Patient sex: F
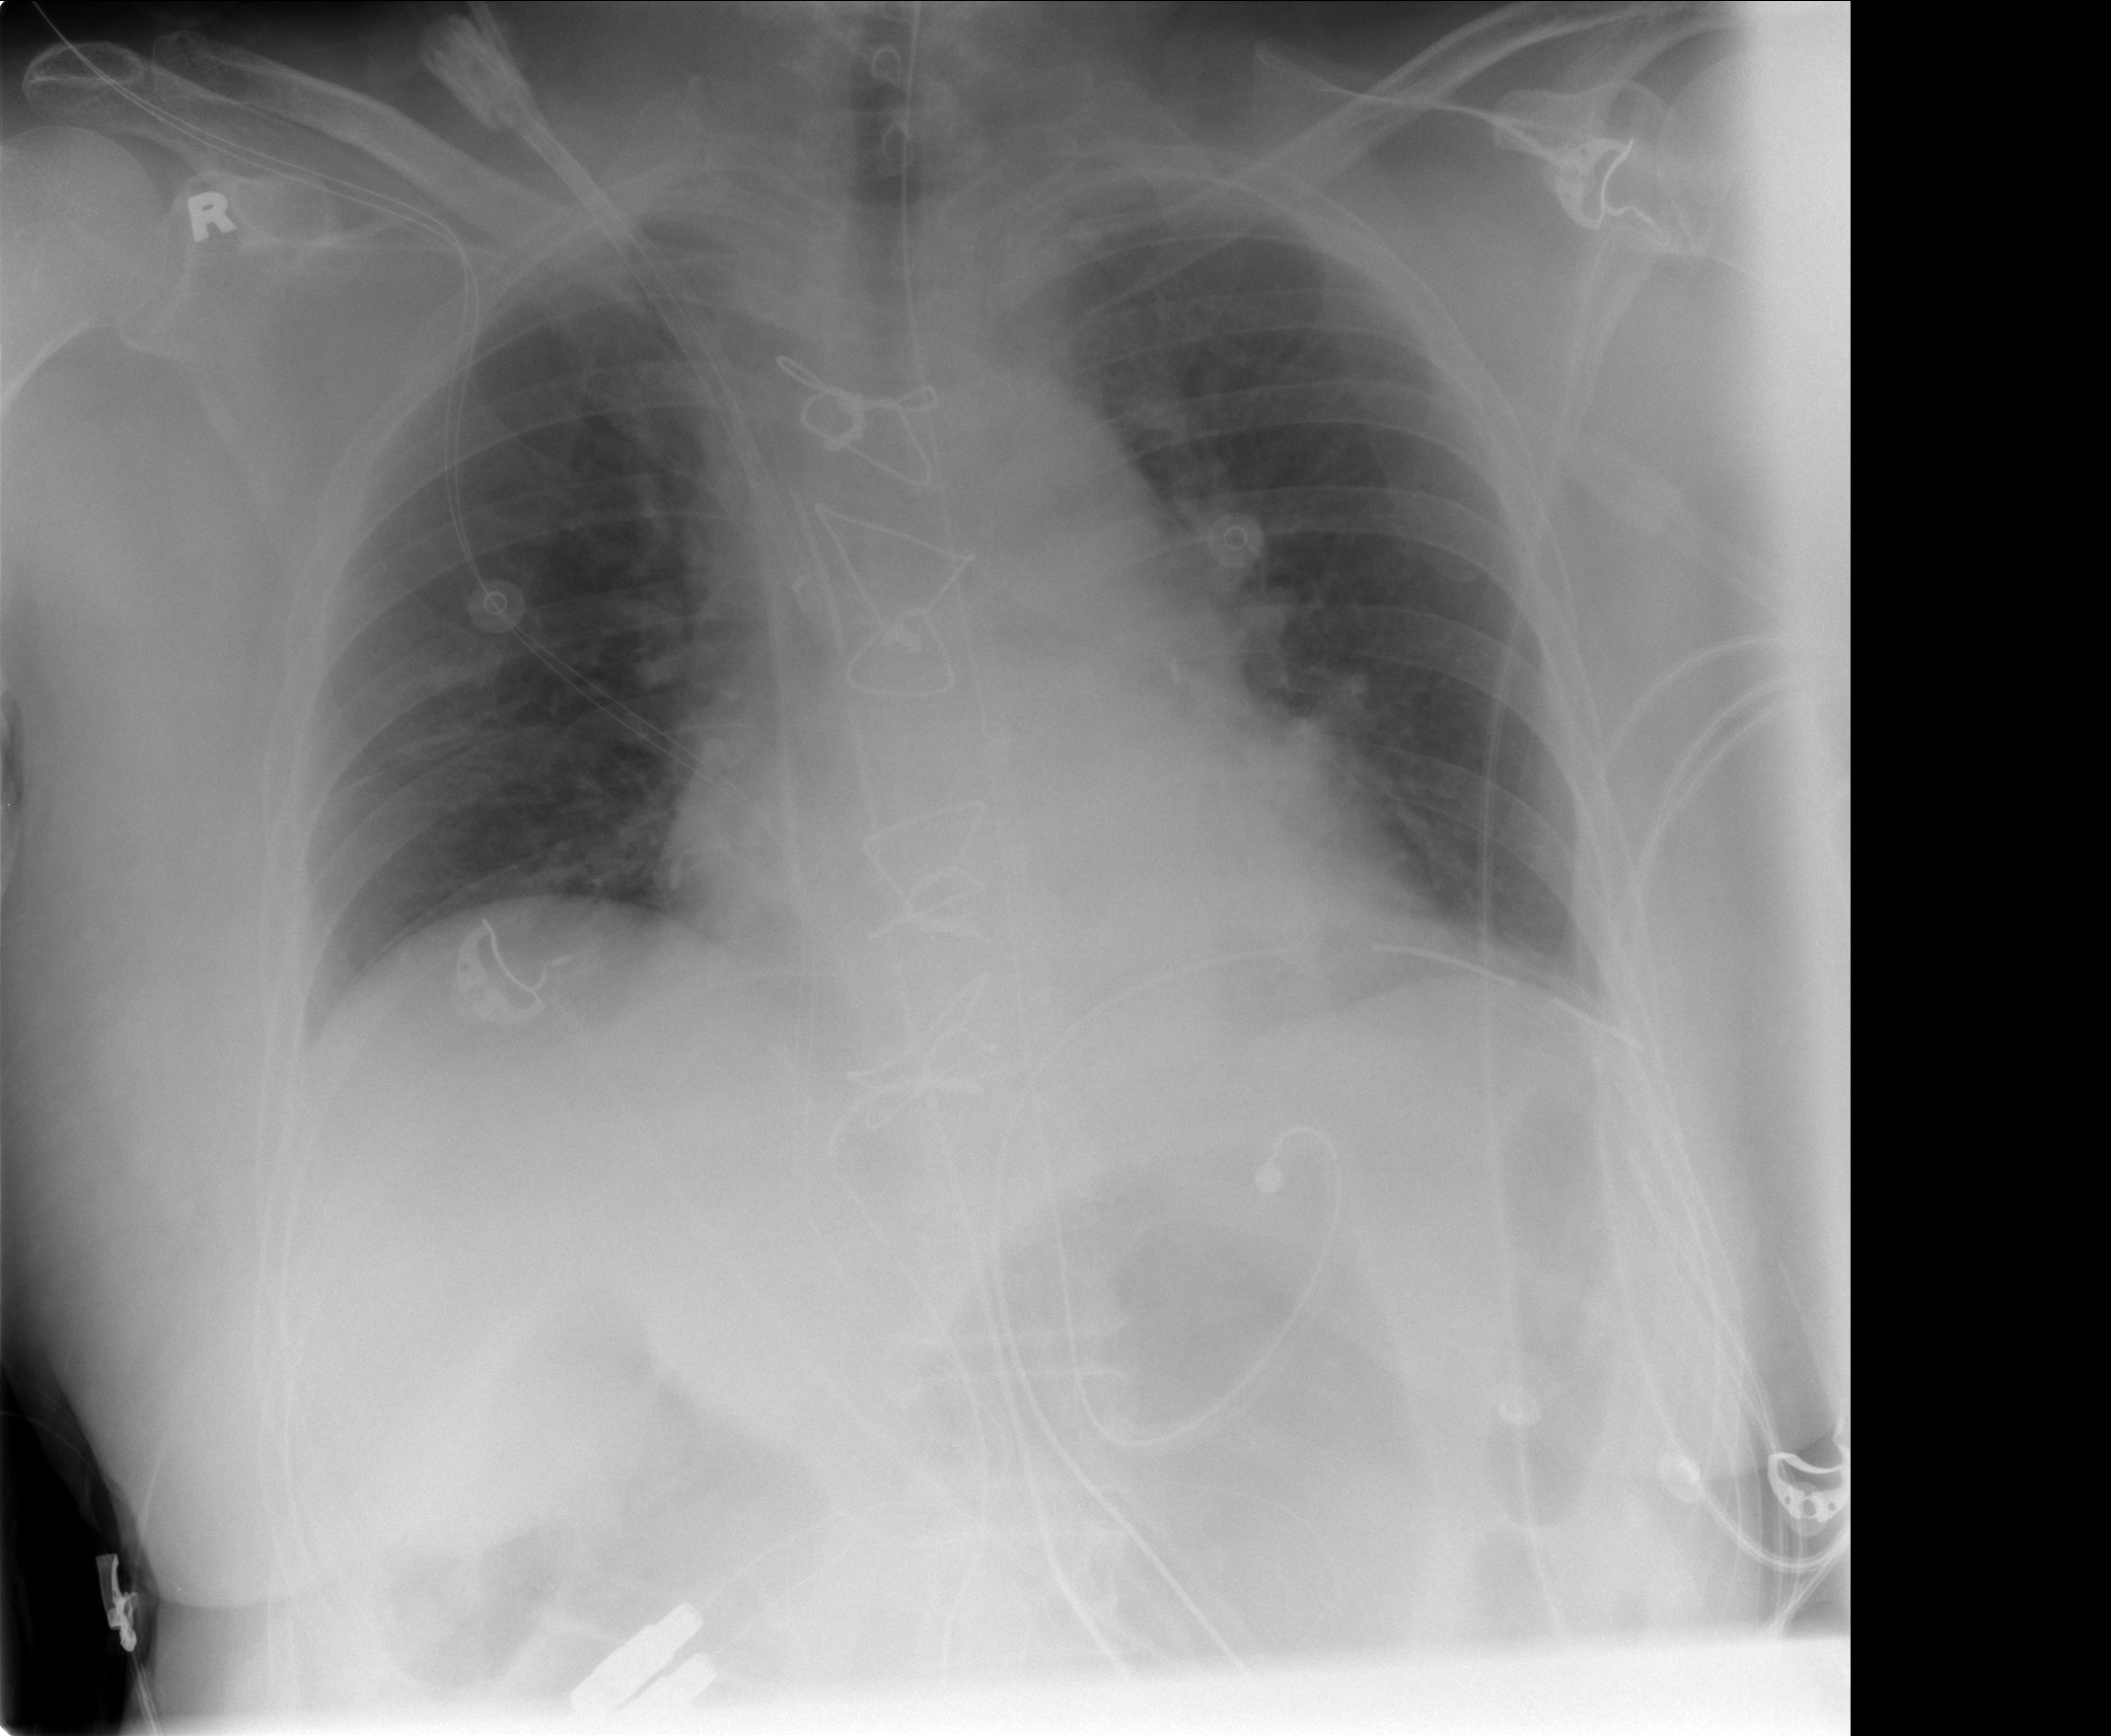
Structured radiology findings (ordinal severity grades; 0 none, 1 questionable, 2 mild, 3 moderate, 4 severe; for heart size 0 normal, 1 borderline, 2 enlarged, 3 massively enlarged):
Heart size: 0
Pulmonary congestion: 2
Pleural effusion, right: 0
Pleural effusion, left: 0
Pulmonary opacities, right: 0
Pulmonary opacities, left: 0
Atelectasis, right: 0
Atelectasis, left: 0